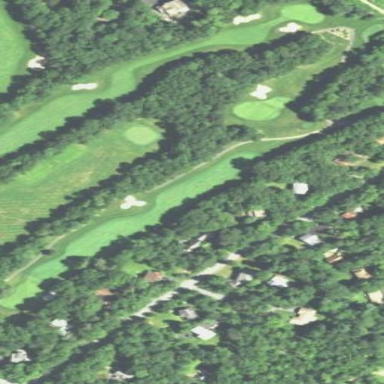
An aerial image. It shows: Grassy area designated as golf fairway.